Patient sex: M
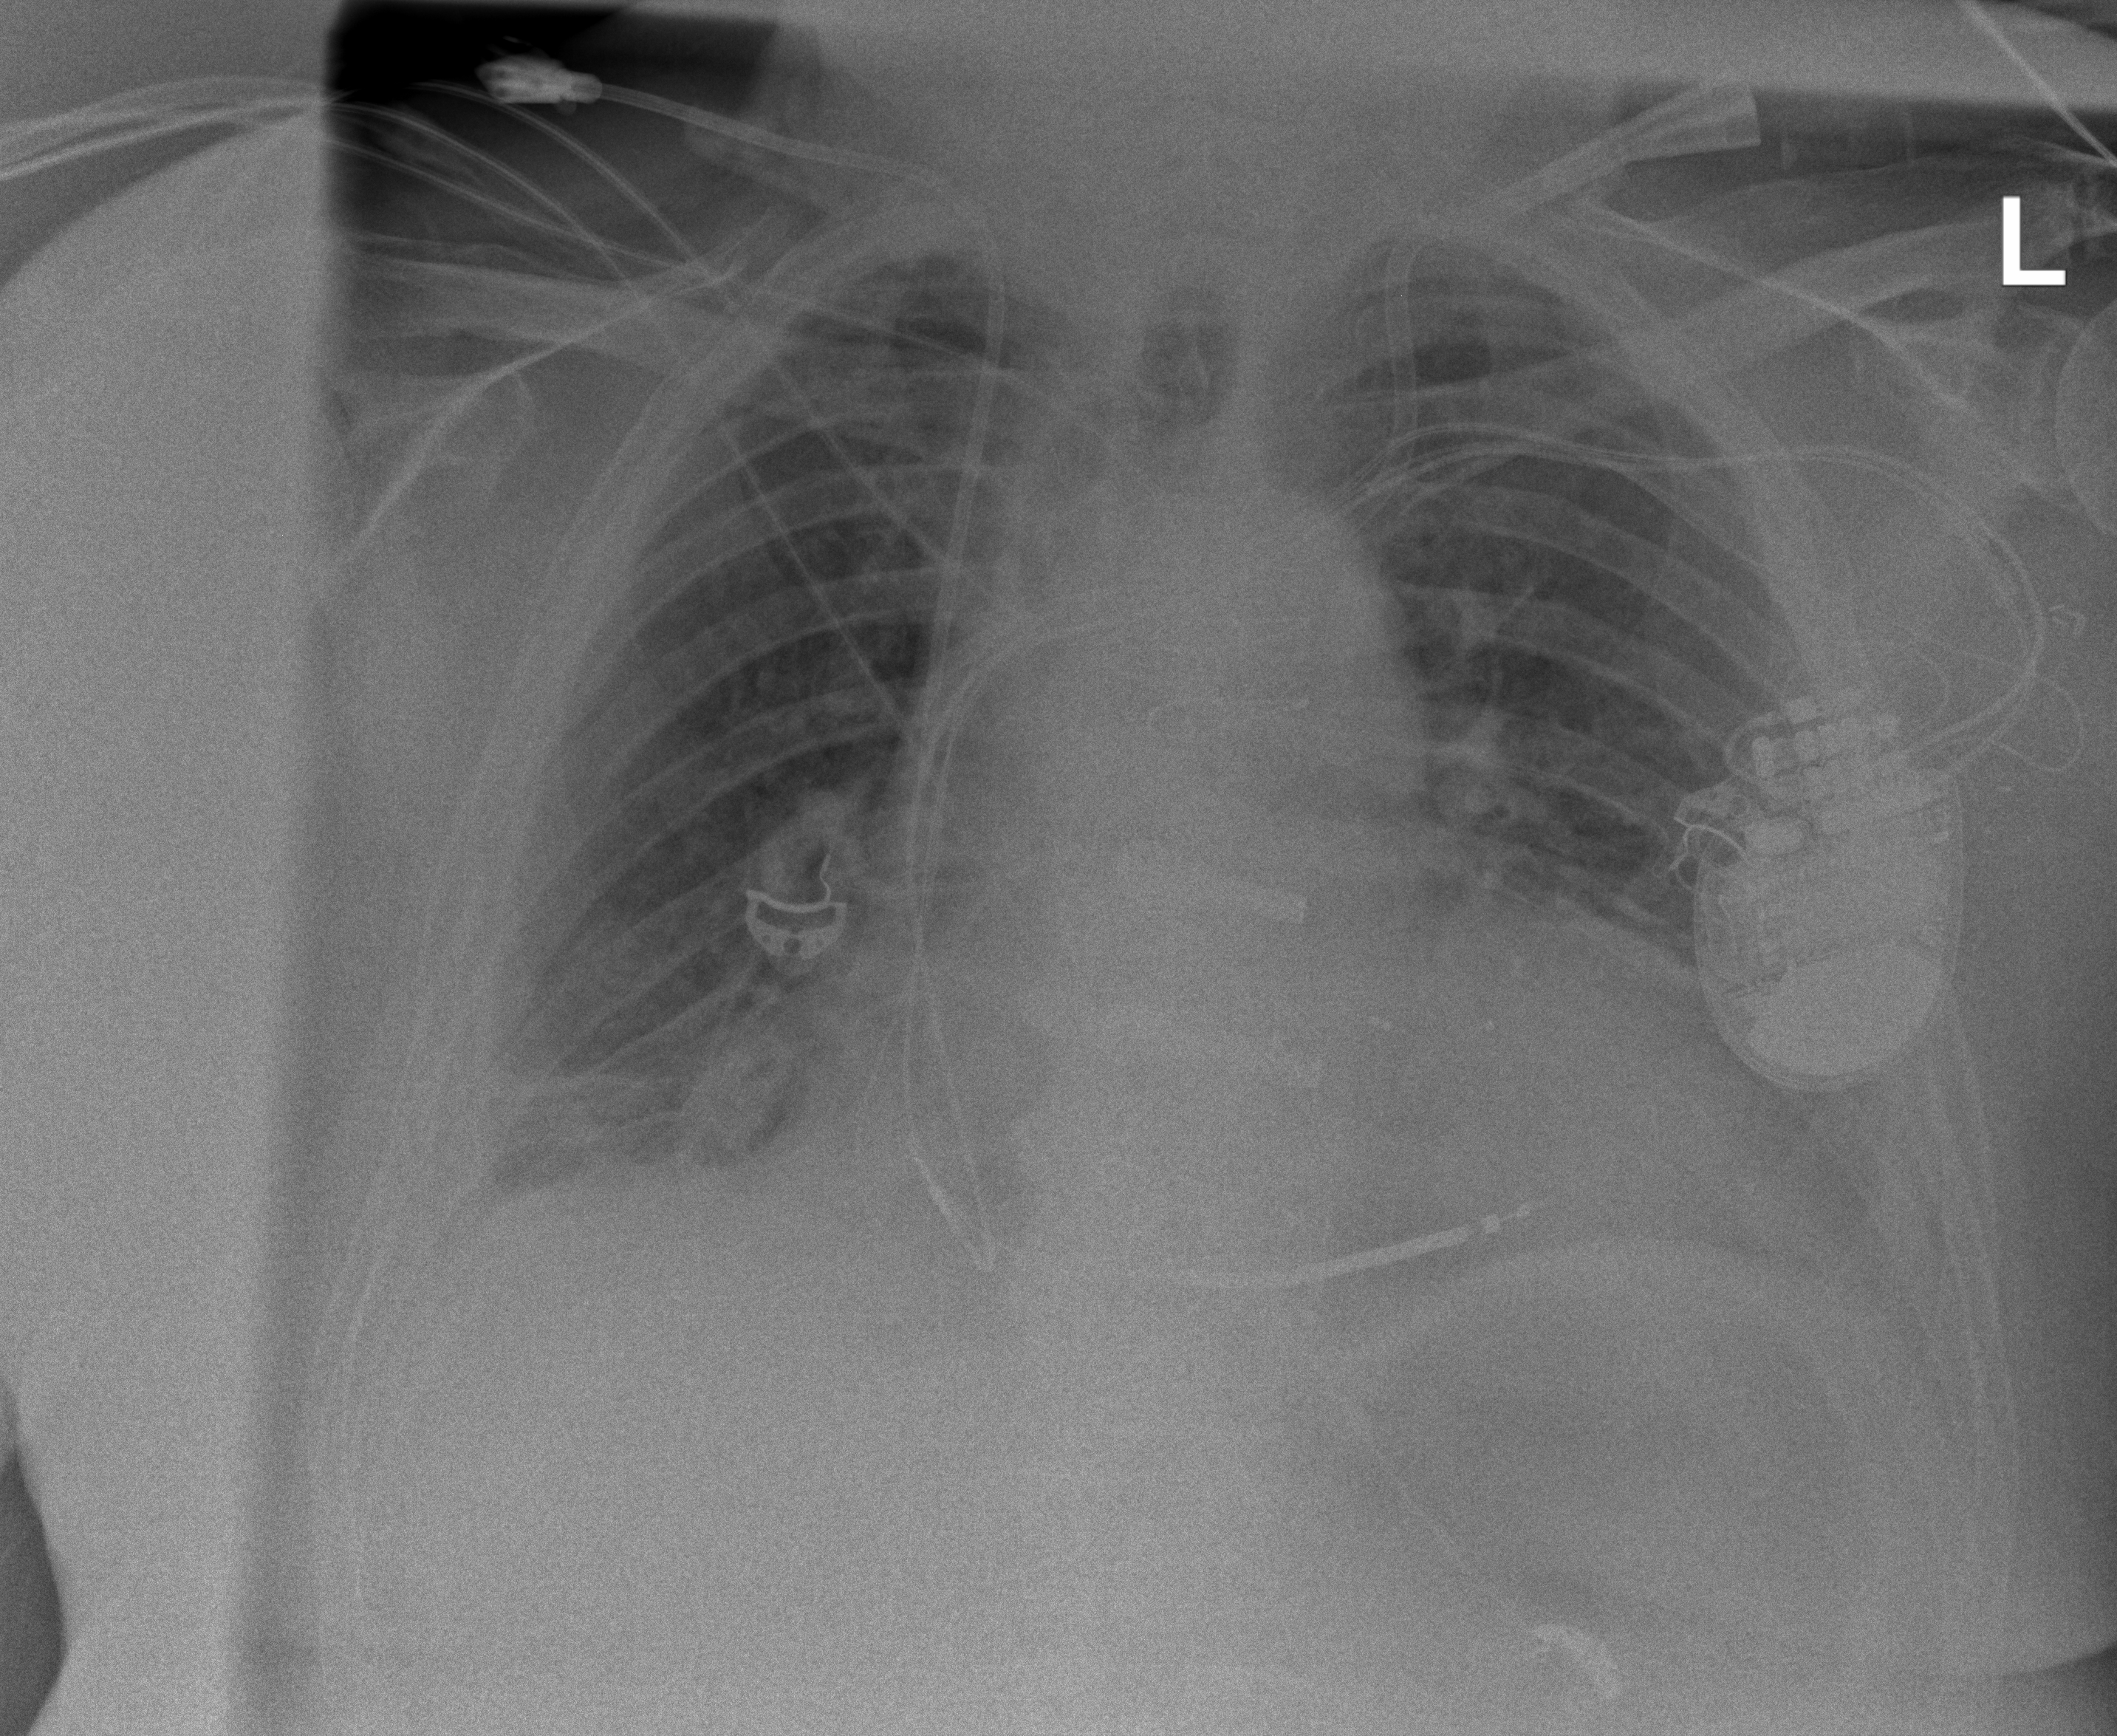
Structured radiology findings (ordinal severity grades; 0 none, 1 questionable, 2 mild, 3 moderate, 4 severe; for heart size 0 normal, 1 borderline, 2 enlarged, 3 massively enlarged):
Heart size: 2
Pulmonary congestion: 2
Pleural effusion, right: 2
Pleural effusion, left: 3
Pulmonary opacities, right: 2
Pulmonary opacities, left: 2
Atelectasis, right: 2
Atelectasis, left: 2